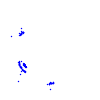
Particle: pion